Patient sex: M
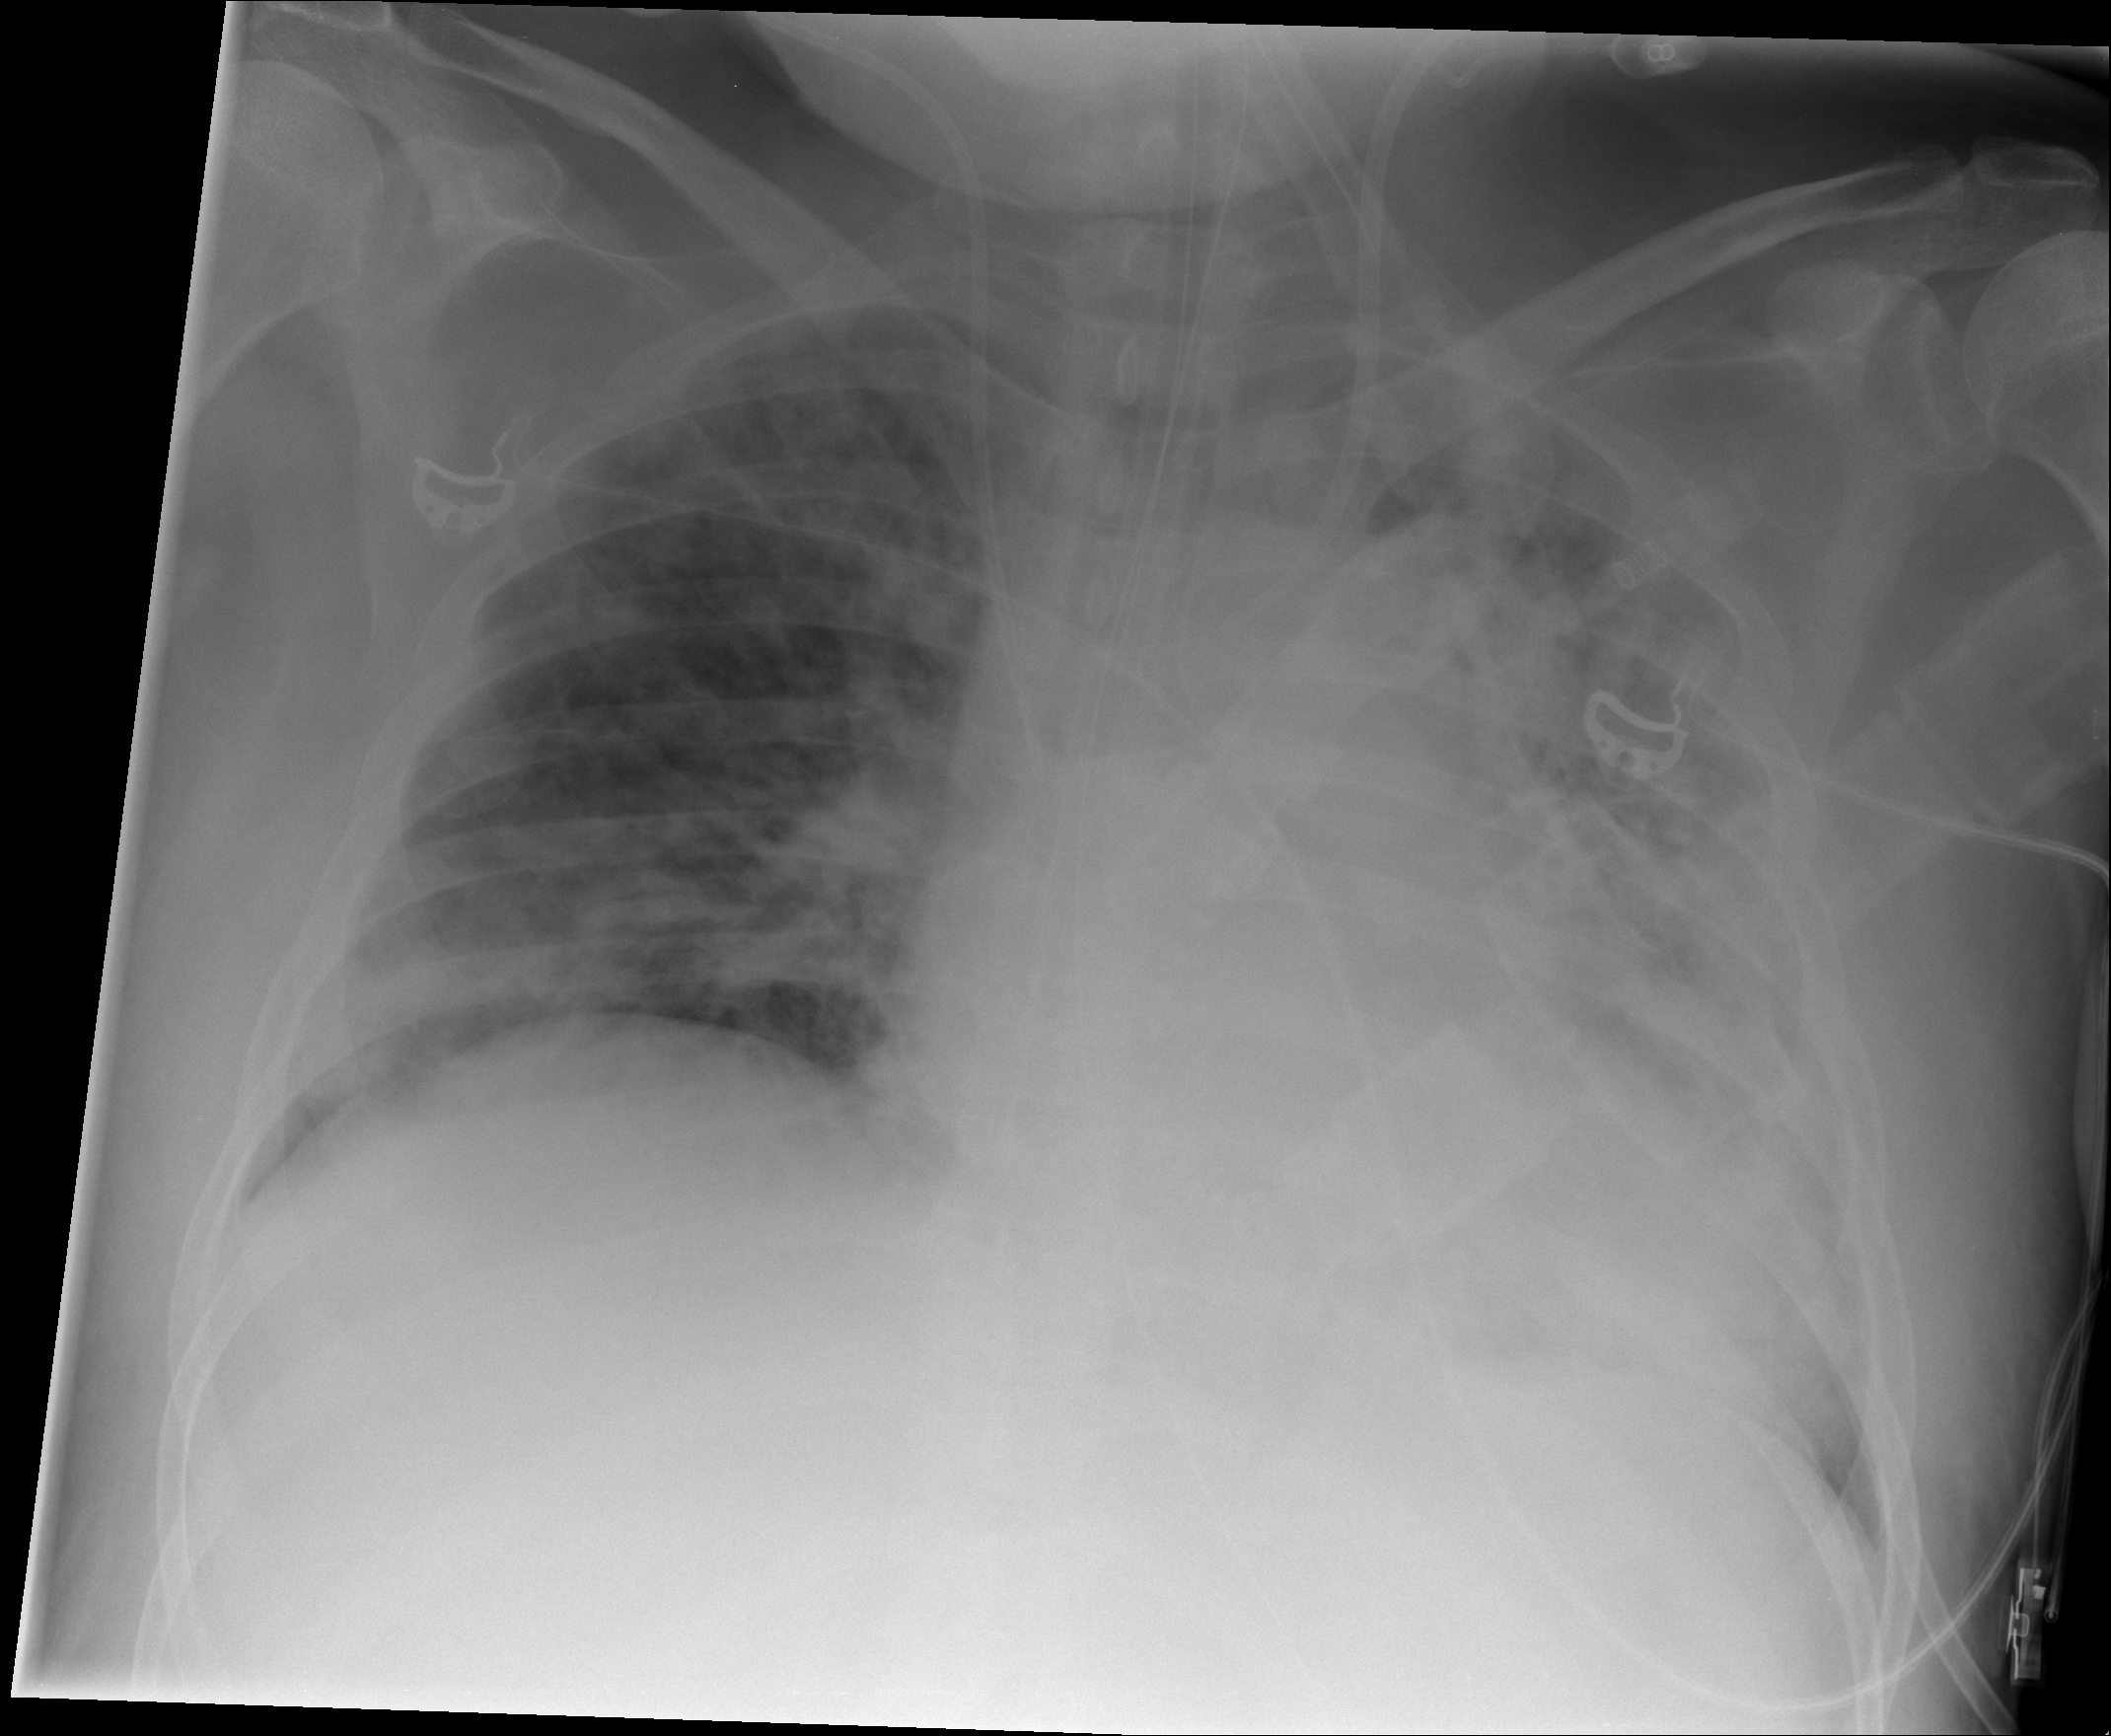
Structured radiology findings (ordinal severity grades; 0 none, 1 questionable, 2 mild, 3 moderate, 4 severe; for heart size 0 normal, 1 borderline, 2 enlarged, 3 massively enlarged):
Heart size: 2
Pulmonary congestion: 2
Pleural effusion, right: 0
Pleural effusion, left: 0
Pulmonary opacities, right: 3
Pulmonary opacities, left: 3
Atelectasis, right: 2
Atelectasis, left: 3